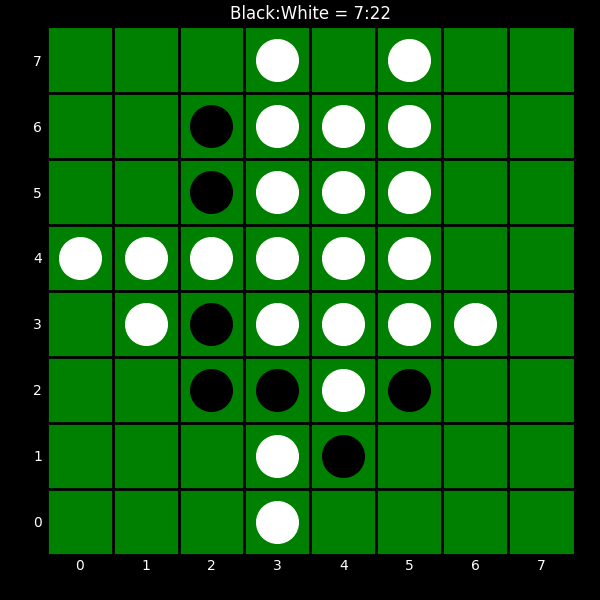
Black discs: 7
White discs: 22